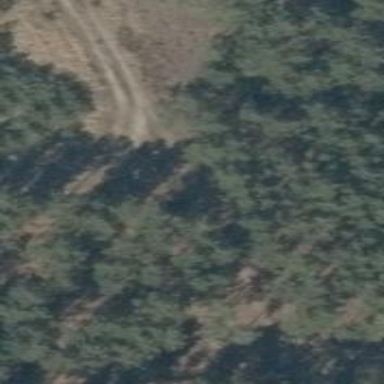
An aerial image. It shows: Track road.